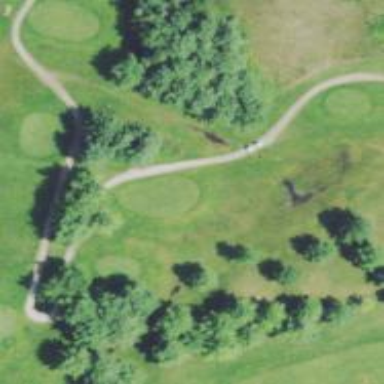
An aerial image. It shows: Asphalt service road that appears to be golf cart path.